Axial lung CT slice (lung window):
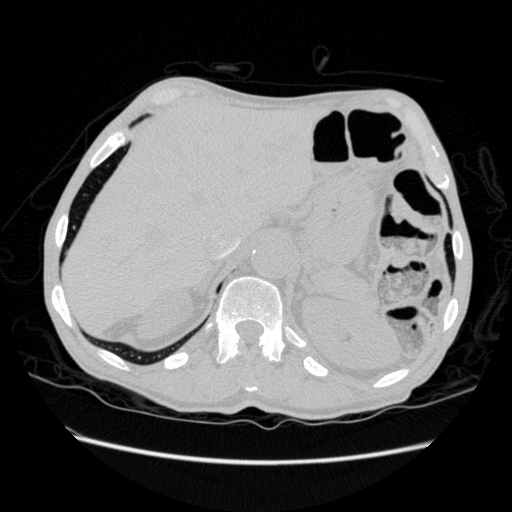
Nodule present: no